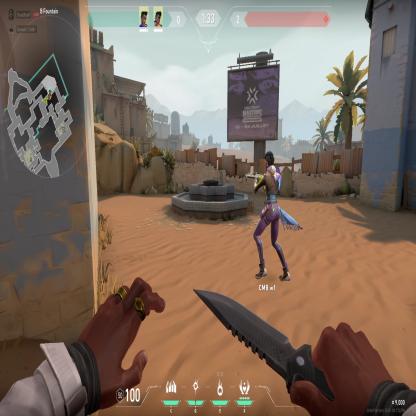
Label: teammate